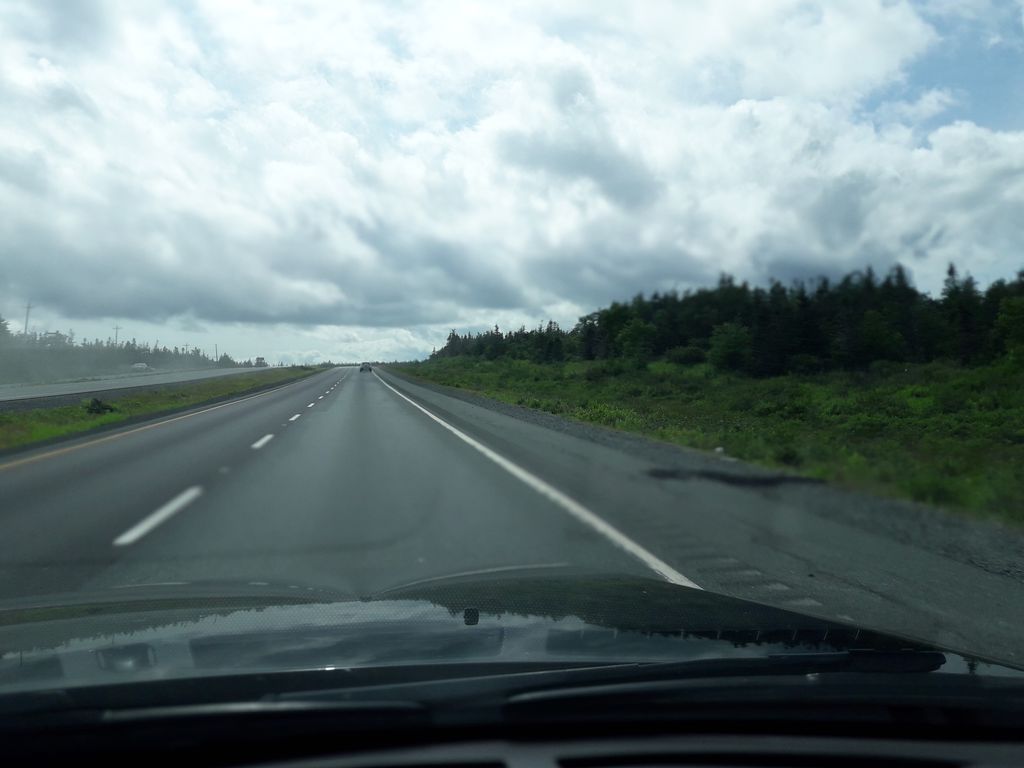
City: st_johns